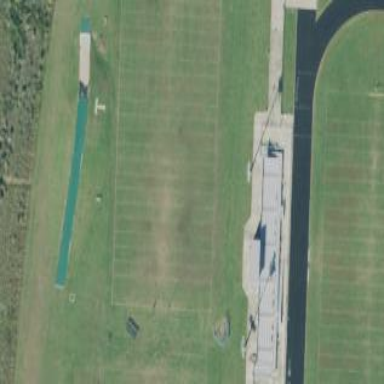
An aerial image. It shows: American football pitch.